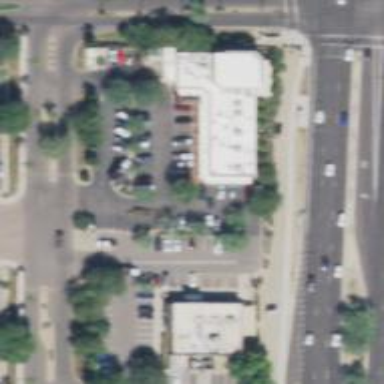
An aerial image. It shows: Supermarket.